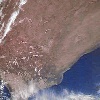
Label: land